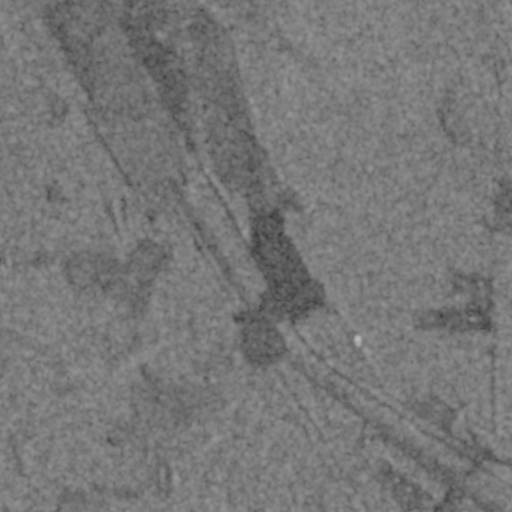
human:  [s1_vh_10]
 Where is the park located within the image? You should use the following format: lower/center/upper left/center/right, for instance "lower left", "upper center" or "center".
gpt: The park is located in the upper left of the image.
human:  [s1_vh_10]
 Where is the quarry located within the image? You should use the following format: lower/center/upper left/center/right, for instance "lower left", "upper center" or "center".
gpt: The quarry is located in the lower right of the image.
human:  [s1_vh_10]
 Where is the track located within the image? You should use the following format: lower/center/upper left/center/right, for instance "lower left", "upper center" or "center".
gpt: There is no track in the image.

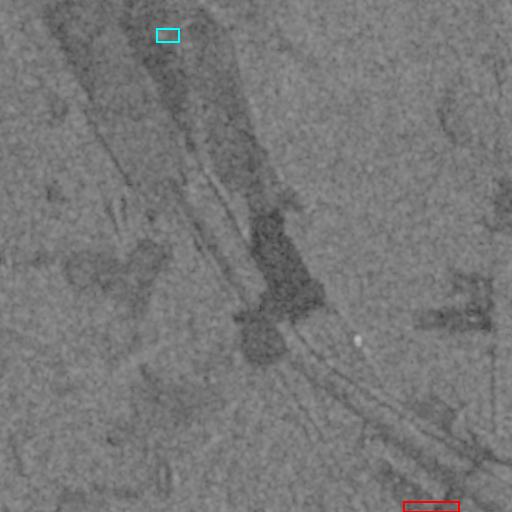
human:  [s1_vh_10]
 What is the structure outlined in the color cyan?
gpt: The structure outlined in cyan is a park.
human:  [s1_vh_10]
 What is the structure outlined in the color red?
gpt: The structure outlined in red is a quarry.
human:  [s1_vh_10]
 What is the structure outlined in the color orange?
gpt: There is no orange outline.